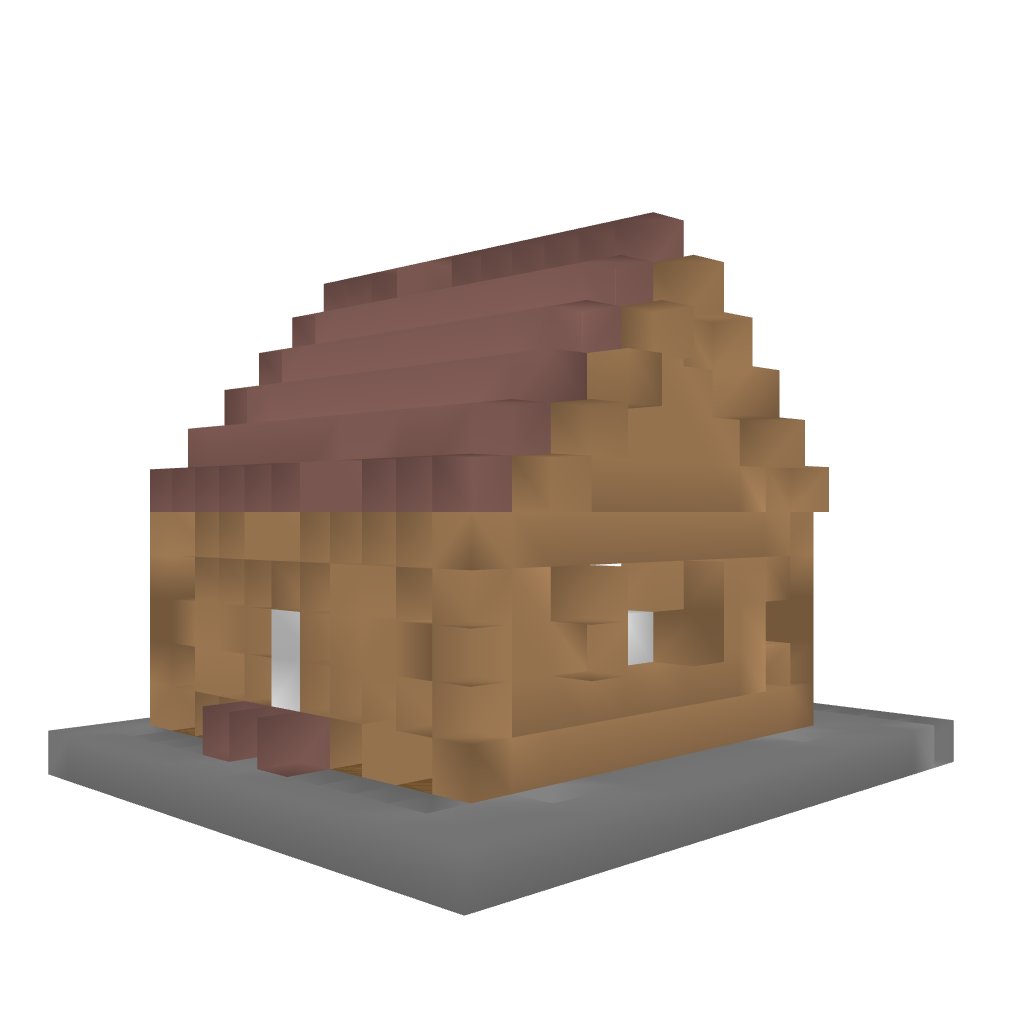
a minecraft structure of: Small Cabin House bad low quality